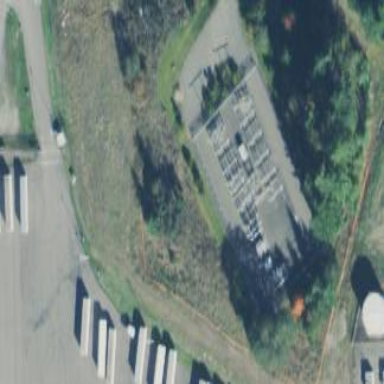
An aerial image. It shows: Distribution level power substation surrounded by fence.